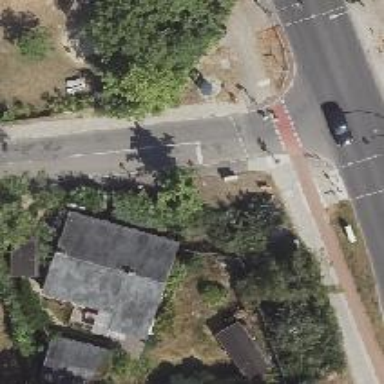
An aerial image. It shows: Road with traffic signals.